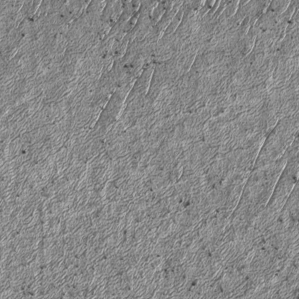
Label: frost